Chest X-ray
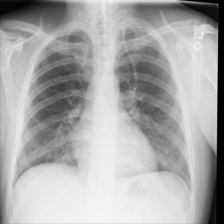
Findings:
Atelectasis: negative
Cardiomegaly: negative
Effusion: negative
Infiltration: negative
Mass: negative
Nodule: negative
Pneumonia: negative
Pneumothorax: negative
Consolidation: negative
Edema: negative
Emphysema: negative
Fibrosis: negative
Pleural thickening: negative
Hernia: negative